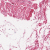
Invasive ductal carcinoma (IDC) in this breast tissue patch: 0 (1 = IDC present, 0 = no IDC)